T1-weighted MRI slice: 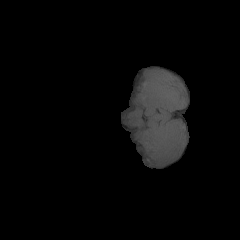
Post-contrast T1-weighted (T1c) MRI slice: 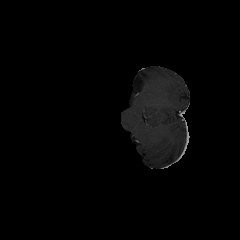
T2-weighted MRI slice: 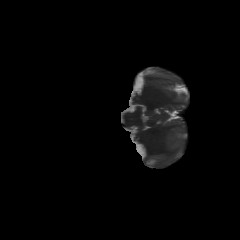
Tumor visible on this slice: no